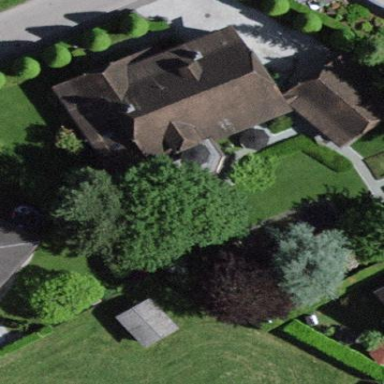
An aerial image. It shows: Detached building.